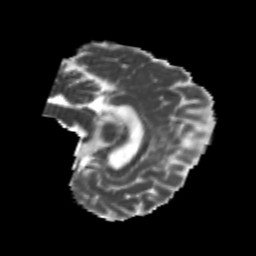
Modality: MD
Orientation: sagittal
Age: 21
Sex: male
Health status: healthy
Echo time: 0.074 s